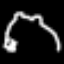
Label: frog